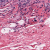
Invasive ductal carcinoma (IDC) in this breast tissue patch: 0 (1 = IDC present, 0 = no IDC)